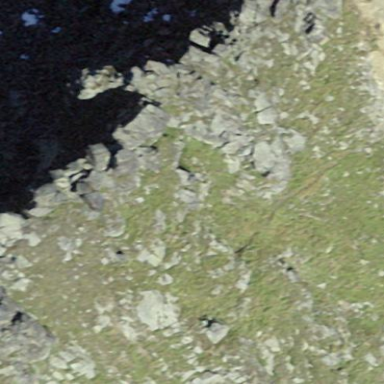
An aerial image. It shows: Landscape of bare rock.